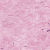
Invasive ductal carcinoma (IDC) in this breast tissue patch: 0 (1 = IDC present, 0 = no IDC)